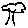
Label: tree